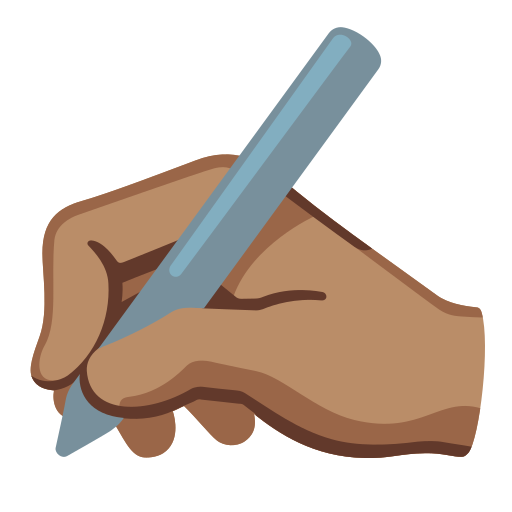
Emoji: ✍🏽